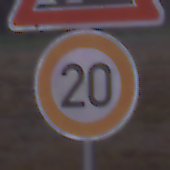
Verkehrszeichen: Geschwindigkeit20
Zusatzzeichen oben: SteinschlagRechts
Umgebung: Outdoor, Nature
Tageszeit: SunriseSunset
Wetter: Clear
Licht: Natural
Jahreszeit: NotSpecified
Kontrast: LowContrast